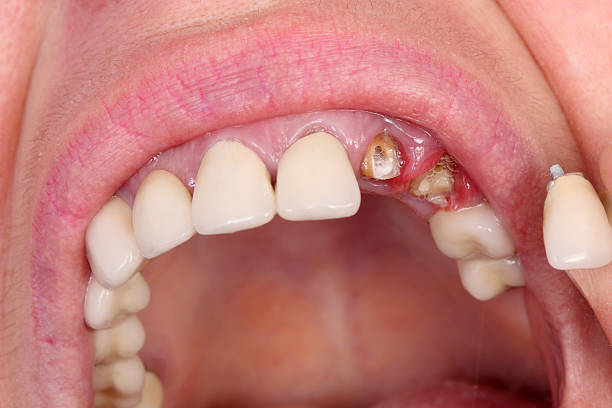
Condition: Gingivitis